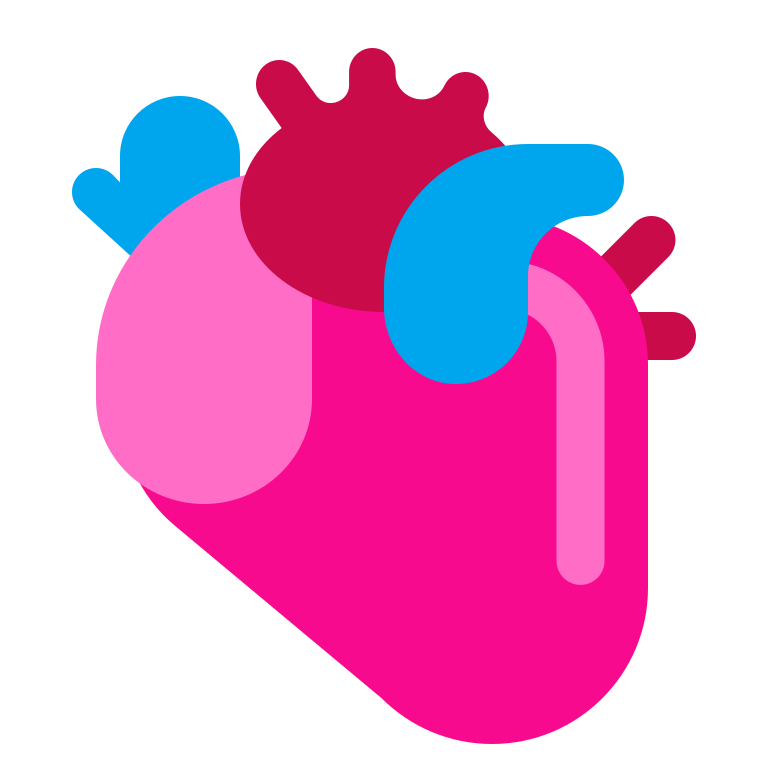
anatomical heart flat